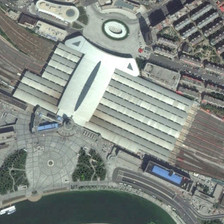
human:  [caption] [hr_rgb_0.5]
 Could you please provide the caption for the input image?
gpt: many buildings and a river are in two sides of a railway station .

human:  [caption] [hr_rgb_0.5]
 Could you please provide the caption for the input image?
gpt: many buildings and a river are in two sides of a railway station .

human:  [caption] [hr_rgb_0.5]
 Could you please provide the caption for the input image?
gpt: many buildings and a river are in two sides of a railway station .

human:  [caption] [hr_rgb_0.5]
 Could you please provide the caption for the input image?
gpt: many buildings and a river are in two sides of a railway station .

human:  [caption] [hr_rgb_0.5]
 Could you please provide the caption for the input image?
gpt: many buildings and a river are in two sides of a railway station .